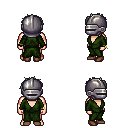
a pixel art fantasy rpg character, male body template, human, light skin, green robe, red pants, white bedhead hairstyle, metal helm, bracelets, brown shoes, four views (front, back, left, right), 2x2 character sprite sheet, small pixel art, hard edges, no anti-aliasing